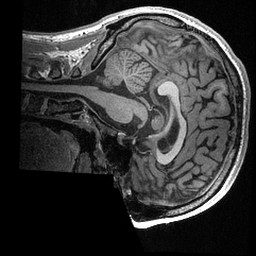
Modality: T1w
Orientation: sagittal
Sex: male
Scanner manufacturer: ge
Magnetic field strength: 3 T
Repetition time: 0.0064 s
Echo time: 0.00281 s